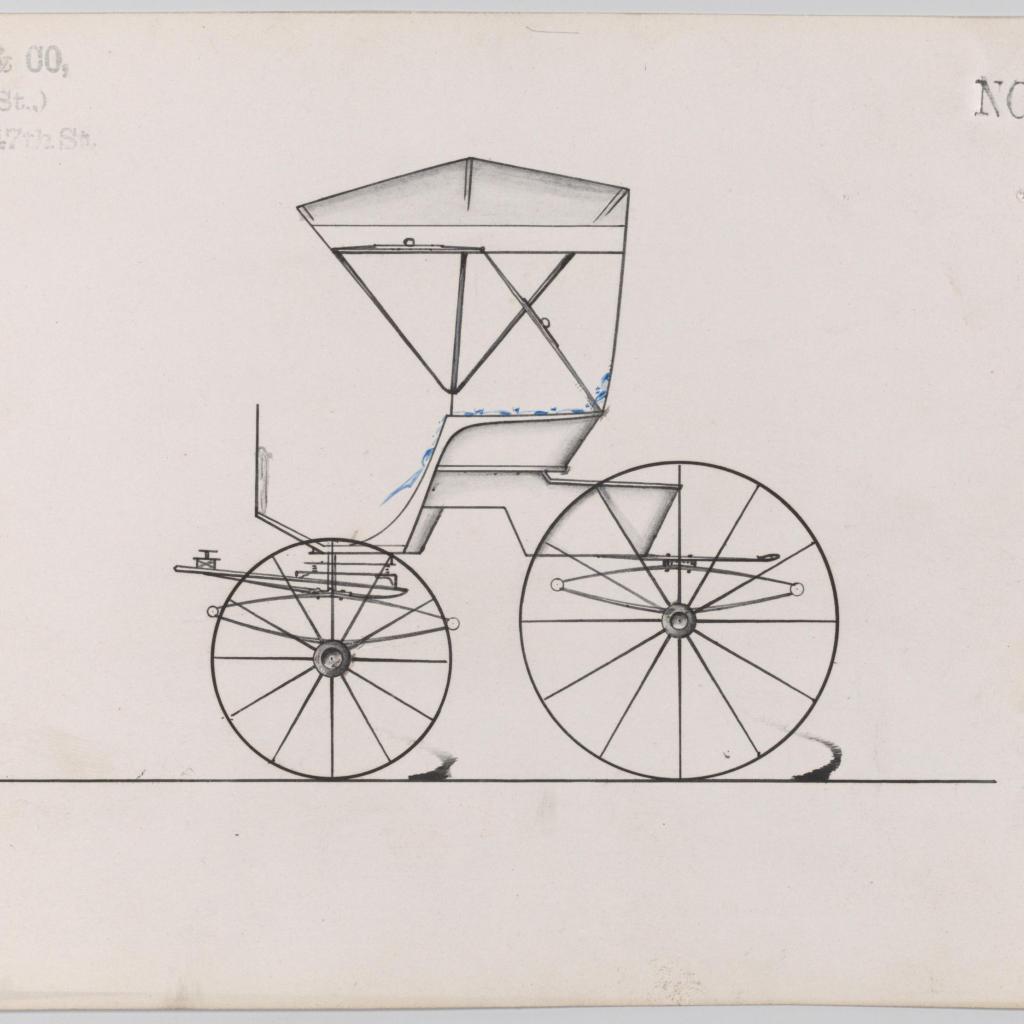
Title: Design for Road Wagon or Buggy, no. 3212a
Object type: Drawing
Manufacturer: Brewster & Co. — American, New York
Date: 1876
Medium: Pen and black ink, watercolor and gouache
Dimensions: sheet: 6 5/8 x 9 1/4 in. (16.8 x 23.5 cm)
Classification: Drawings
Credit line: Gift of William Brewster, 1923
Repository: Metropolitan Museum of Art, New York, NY